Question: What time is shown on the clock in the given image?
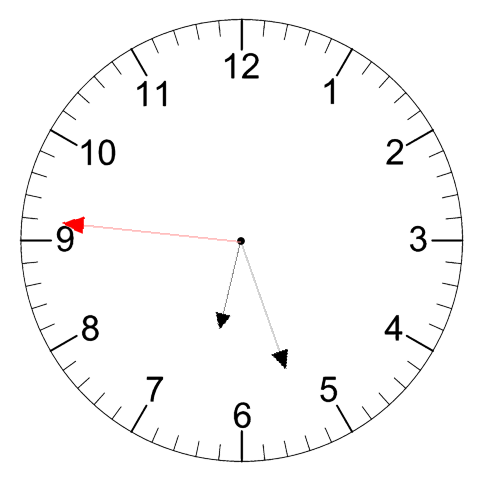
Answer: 06:26:46